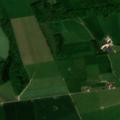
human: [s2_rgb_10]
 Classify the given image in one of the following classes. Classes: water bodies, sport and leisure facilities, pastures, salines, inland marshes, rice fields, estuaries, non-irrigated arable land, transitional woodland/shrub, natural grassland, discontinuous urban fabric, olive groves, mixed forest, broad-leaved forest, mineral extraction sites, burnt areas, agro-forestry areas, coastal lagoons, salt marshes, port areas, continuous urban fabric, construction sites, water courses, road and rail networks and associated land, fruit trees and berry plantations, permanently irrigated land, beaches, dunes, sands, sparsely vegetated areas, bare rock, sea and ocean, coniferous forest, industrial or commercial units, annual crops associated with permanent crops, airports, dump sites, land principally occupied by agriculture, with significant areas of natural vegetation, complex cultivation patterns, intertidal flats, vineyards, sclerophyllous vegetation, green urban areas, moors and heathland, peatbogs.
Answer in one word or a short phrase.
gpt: discontinuous urban fabric, non-irrigated arable land, pastures, complex cultivation patterns, land principally occupied by agriculture, with significant areas of natural vegetation, broad-leaved forest